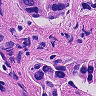
Metastatic tissue present: yes